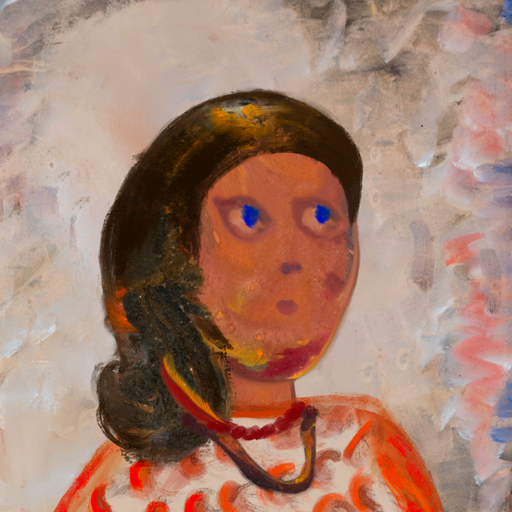
Background: Roy_Bahadur, Head And Neck Side: Mother_And_Son_Son, Face Side: Mother_And_Son_Mother, Bust: Rupkatha, Hair Side: Gypsy_Queen, Head Accessory: Blank, Second Necklace: Comrade, Necklace: Pipe, Baby: Blank